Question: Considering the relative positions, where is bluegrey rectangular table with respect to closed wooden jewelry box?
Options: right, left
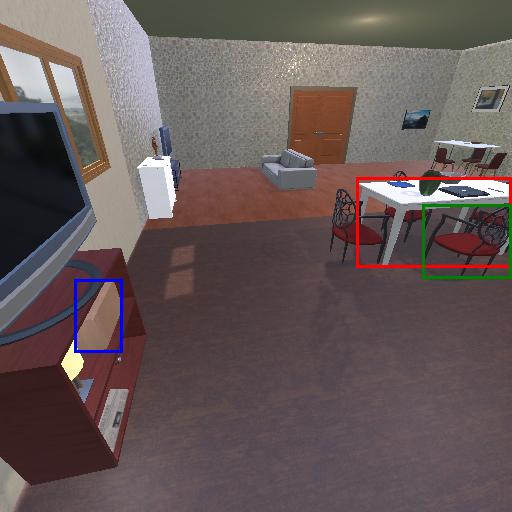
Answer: right